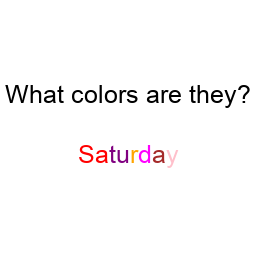
Color: red, red, purple, purple, orange, magenta, brown, pink
Background color: white
Question text color: black